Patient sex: M
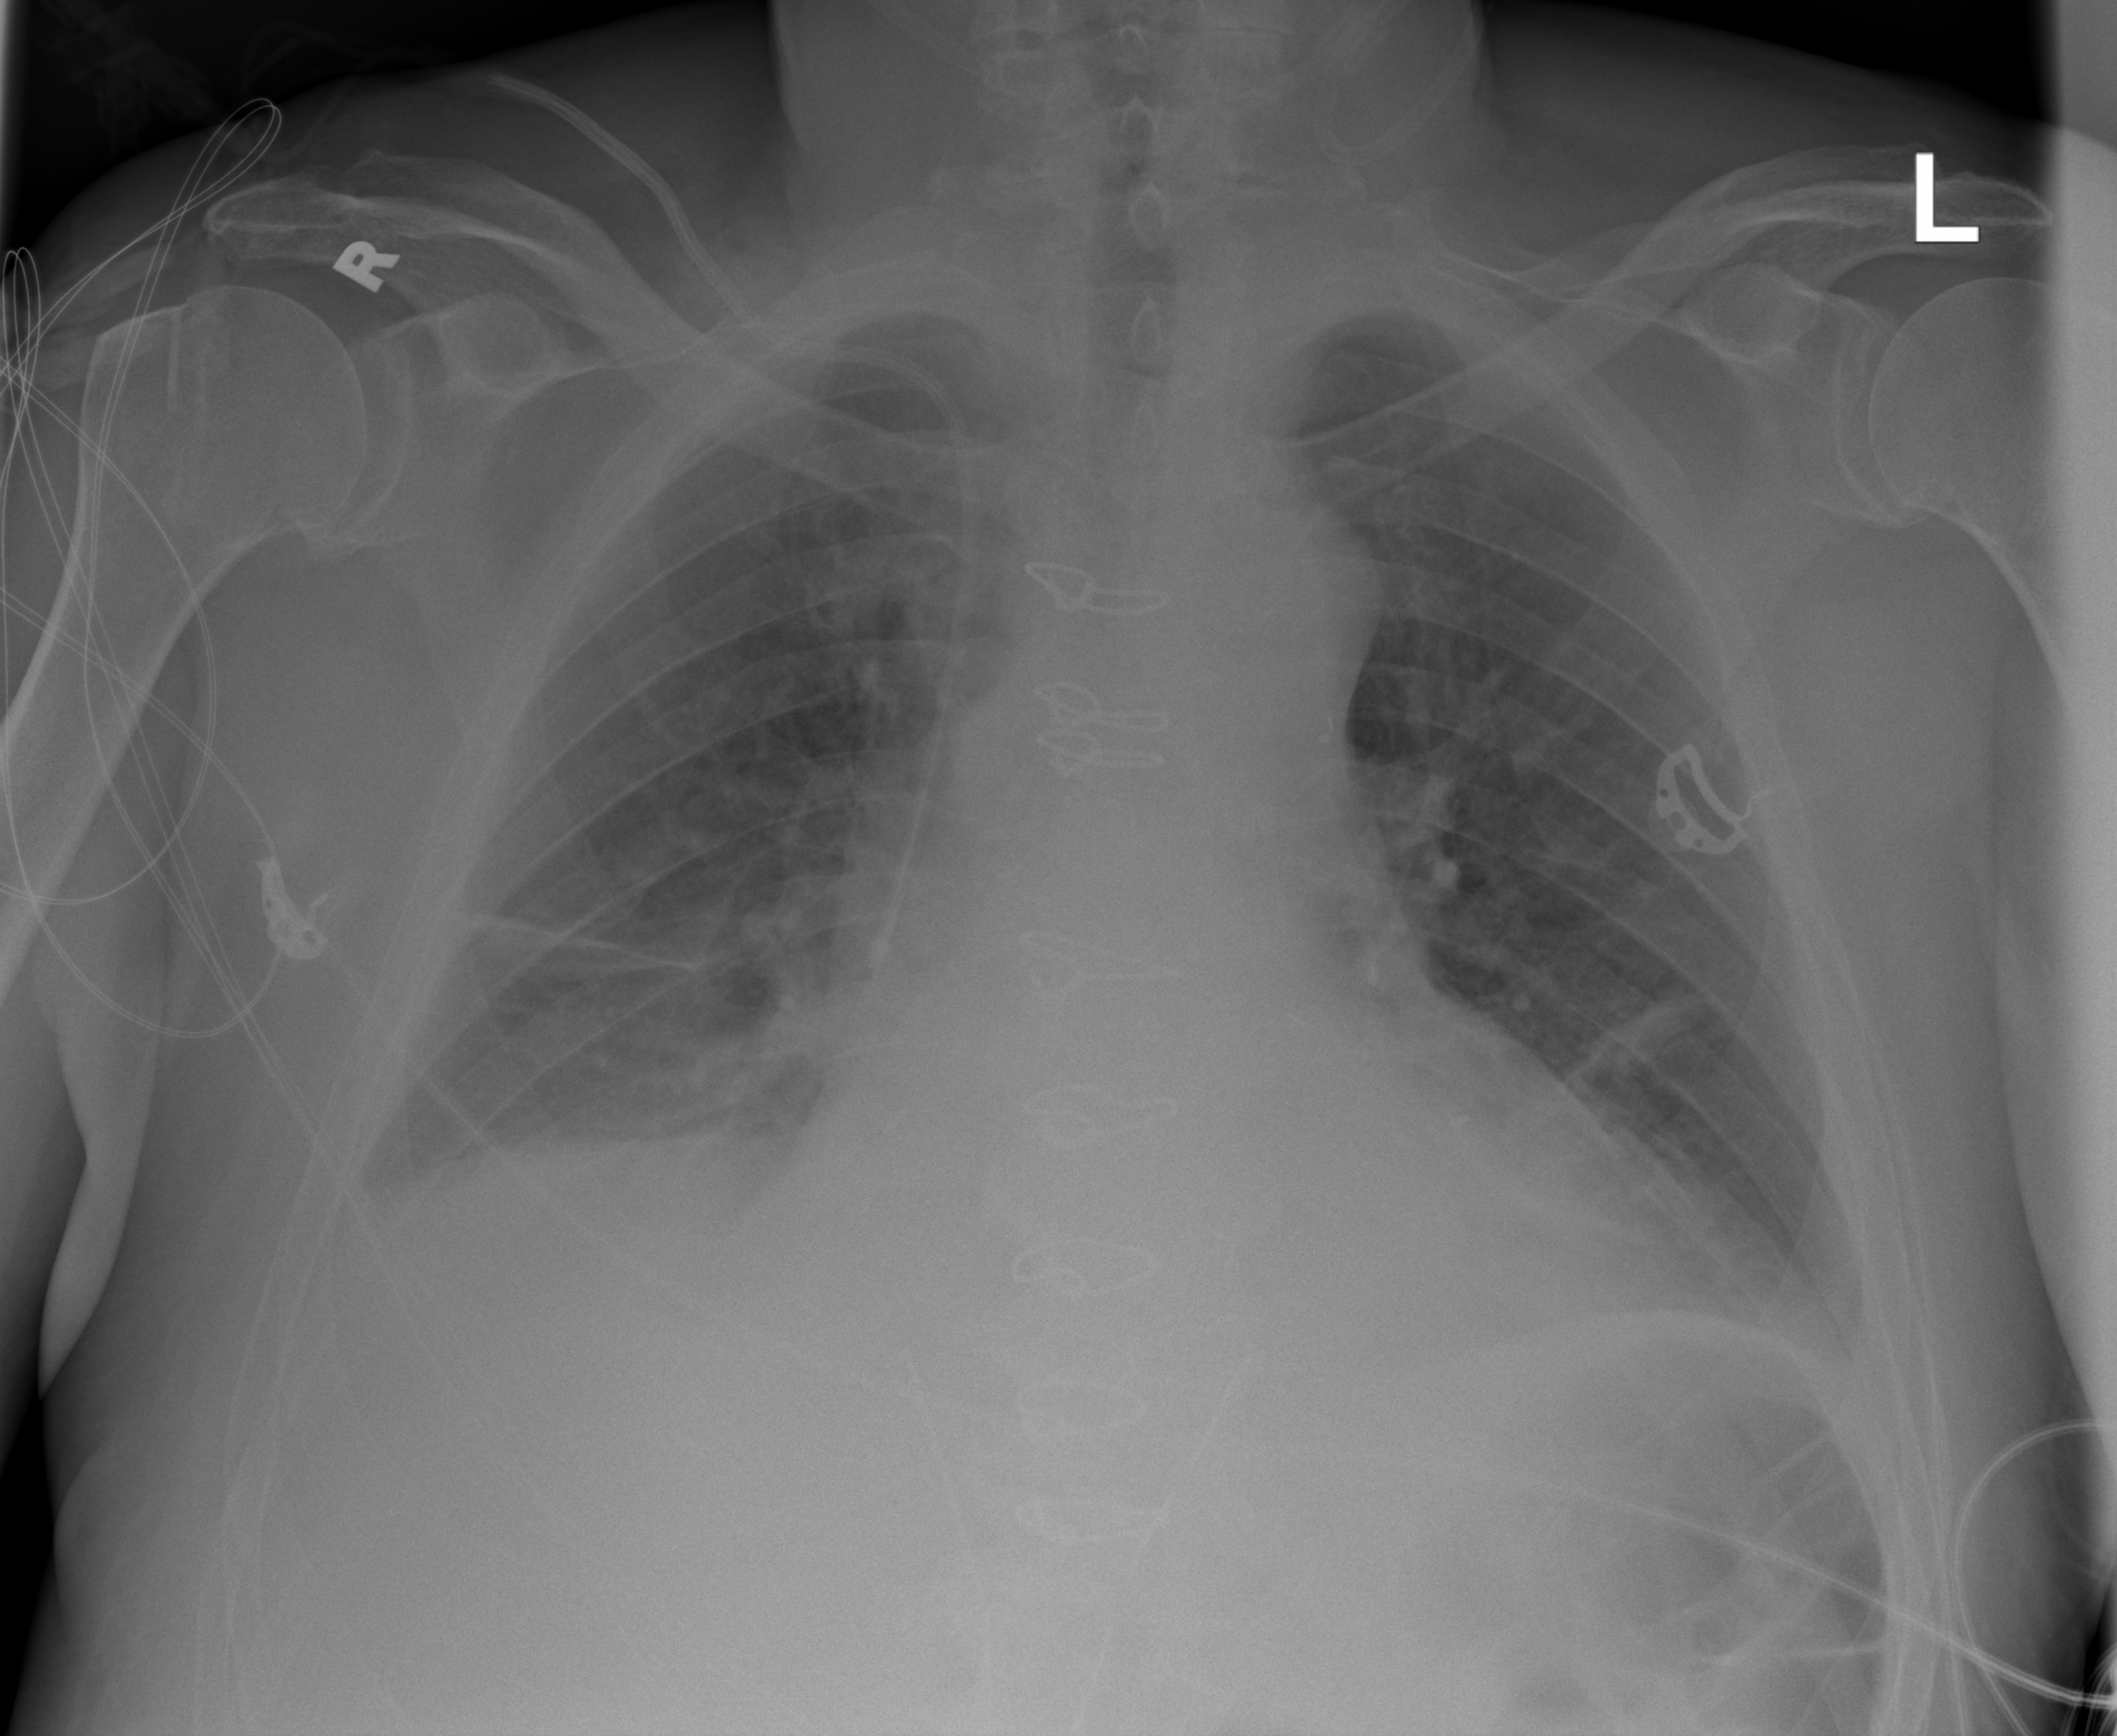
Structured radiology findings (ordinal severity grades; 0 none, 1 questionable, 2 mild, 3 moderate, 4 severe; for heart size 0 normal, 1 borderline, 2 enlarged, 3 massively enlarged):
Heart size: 1
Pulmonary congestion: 0
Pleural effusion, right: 2
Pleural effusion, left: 1
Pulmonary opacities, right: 0
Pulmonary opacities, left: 0
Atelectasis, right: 2
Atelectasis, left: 2